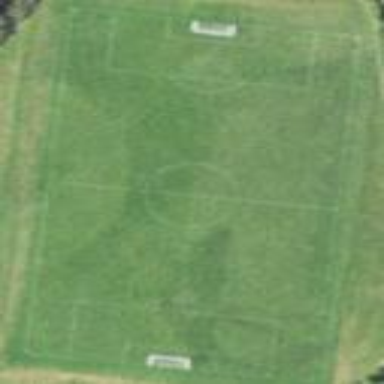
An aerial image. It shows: Soccer pitch for outdoor sports and leisure activities.